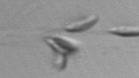
Label: Dinobryon